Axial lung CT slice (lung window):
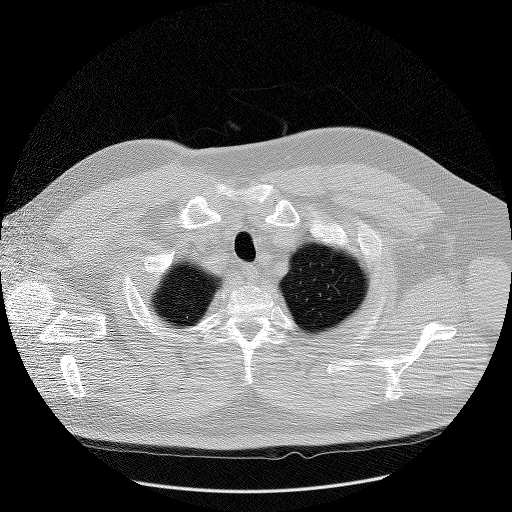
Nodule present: no